Field crop: tomato
Growth stage: 1
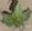
Species: solanum